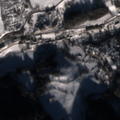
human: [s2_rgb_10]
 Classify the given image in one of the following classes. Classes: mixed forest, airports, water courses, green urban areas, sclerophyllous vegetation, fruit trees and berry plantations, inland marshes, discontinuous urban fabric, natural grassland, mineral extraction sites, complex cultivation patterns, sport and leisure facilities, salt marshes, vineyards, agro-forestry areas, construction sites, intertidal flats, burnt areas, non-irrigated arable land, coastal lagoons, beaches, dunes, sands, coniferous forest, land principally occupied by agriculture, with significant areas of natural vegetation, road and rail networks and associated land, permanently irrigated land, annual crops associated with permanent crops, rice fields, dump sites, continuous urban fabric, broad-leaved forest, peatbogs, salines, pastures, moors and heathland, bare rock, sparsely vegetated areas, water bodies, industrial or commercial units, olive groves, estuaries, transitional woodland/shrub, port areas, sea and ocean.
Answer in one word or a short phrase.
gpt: discontinuous urban fabric, pastures, land principally occupied by agriculture, with significant areas of natural vegetation, coniferous forest